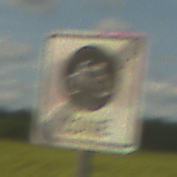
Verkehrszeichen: EndeFahrradzone
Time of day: Midday
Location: Outdoor (RoadRail)
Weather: PartlyCloudy
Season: NotSpecified
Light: Natural